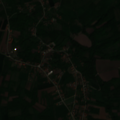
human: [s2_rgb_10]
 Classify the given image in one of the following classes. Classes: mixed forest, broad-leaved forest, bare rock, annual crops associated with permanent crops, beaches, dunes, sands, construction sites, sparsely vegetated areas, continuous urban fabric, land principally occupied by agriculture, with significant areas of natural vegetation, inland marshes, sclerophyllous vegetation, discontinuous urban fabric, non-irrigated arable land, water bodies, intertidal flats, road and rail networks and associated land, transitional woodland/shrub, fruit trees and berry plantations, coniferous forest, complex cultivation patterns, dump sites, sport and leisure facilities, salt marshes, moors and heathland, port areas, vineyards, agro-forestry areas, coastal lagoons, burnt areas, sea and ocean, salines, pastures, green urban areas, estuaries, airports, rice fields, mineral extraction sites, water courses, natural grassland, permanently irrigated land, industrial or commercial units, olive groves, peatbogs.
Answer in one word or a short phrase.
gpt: discontinuous urban fabric, non-irrigated arable land, complex cultivation patterns, land principally occupied by agriculture, with significant areas of natural vegetation